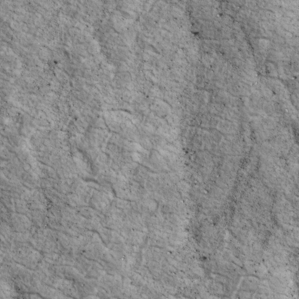
Label: non_frost